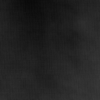
Label: dusty